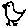
Label: bird